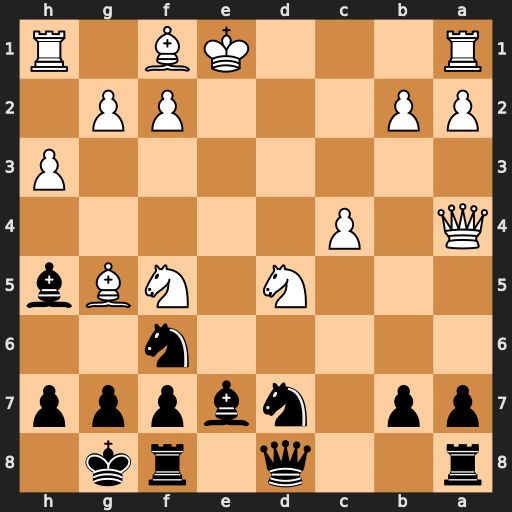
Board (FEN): r2q1rk1/pp1nbppp/5n2/3N1NBb/Q1P5/7P/PP3PP1/R3KB1R
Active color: b
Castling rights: KQ
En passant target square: -
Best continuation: Nxd5 Nxe7+ Nxe7